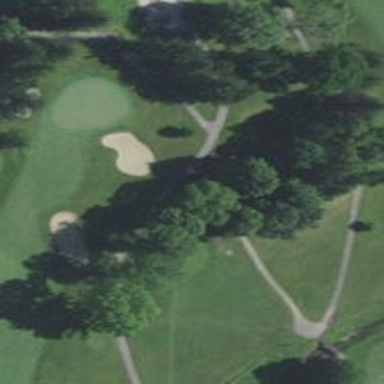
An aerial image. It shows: Pathway for golfing.